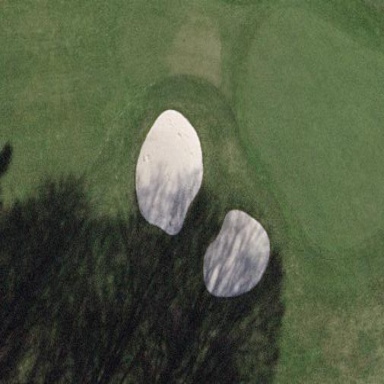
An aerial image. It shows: Sand bunker on golf course.